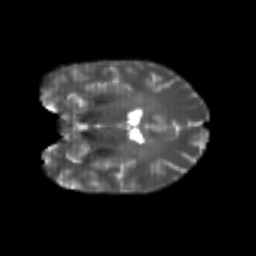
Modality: T2w
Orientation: coronal
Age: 24
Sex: female
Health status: healthy
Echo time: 0.074 s